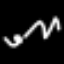
Label: squiggle